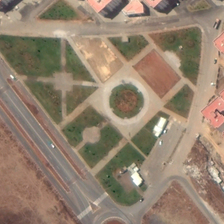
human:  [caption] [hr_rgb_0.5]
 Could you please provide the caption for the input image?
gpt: a triangle square in the middle with some buildings besides .

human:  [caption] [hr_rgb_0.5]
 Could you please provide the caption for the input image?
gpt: a square with some rectangular lawn while surrounded by gray high way .

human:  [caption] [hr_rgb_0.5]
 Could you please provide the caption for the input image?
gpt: a triangle square with many buildings and brown land surrounded .

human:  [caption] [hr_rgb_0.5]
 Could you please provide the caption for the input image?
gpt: some buildings with light red roof besides the square .

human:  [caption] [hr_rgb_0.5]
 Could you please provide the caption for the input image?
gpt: a square is surrounded by roads and buildings .